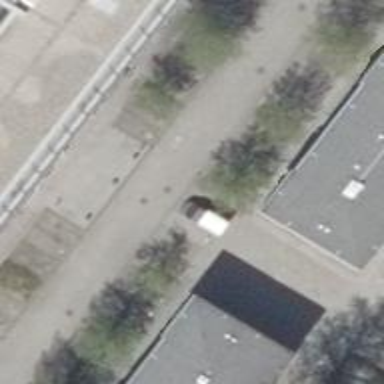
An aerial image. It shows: Asphalt driveway serving as service road. There is parking on both sides in perpendicular manner at the street side.